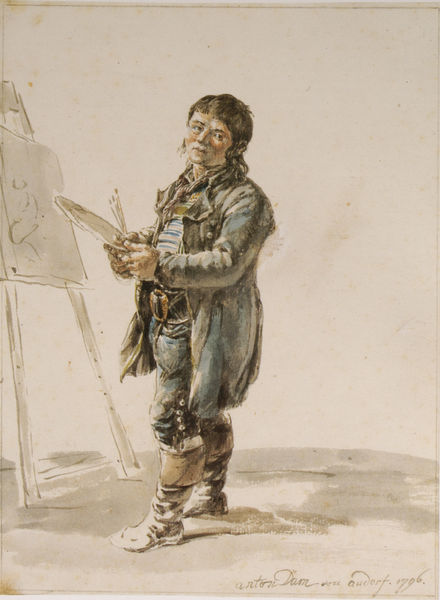
Titel: Der Maler Anton Dam aus Audorf
Künstler: Johann Georg von Dillis
Standort: München
Institution: Privatbesitz
Schlagwörter: blau, feder, gemälde, kopf, körper, mann, schatten, weiß, aquarell, grün, landschaft, ocker, braun, frankreich, grau, haar, hell, licht, mund, nase, schwarz, skizze, zeichnung, blick, gürtel, rot, tuch, beige, malerei, rock, alt, hemd, hose, jacke, jung, wand, arm, augen, gesicht, kragen, lang, bild, bildnis, hände, portrait, porträt, signatur, boden, haare, lange haare, mantel, stehend, lippen, locken, schulter, pony, taille, schrift, wangen, man, schuhe, studie, farbe, graphik, klein, weis, signiert, hands, belt, dick, hair, nose, old, painting, halstuch, atelier, gestreift, maler, staffelei, streifen, socken, bauch, junge, knöpfe, selbstporträt, jacket, striche, betrachter, spange, schnalle, strümpfe, laviert, tusche, knabe, künstler, beschriftung, selbstbildnis, kittel, koloriert, leinwand, stiefel, entwurf, malen, palette, pinsel, ganzkörper, ganzfigur, jüngling, selbstportrait, sad, ölskizze, child, eyes, schüler, stafflei, staffel, peintre, lederhose, color, coat, mouth, sketch, boots, small, baltt, arms, pastel, vorzeichnung, handzeichnung, aquarelliert, art, lau, artist, easel, painter, pants, chevalet, farbpalette, stifel, anton, toile, brush, paint, gürtelschnalle, chatten, kid, standing, annoyed, belgien, short, sprint, bosen, fat, artists, pinceau, anton dam, audorf, 19, 1796, brows, sketching, obese, #streifen, ateliert, over wieght, sailor shirt, blank background